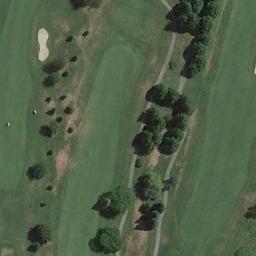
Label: golf_course